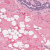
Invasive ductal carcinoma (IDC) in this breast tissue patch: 0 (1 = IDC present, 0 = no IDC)